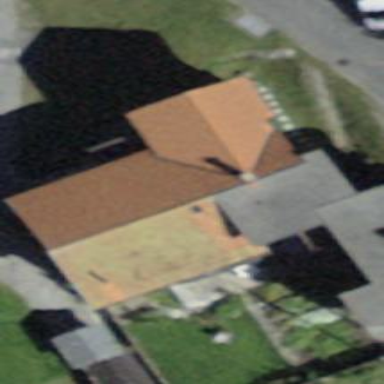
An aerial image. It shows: Building with tiled roof.